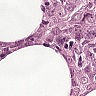
Metastatic tissue present: yes